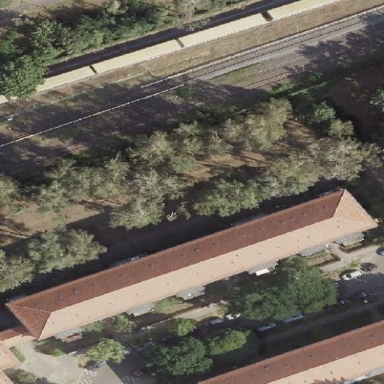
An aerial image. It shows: Apartment building with gabled roof made of roof tiles.